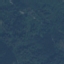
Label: Forest